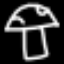
Label: mushroom